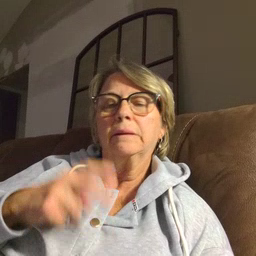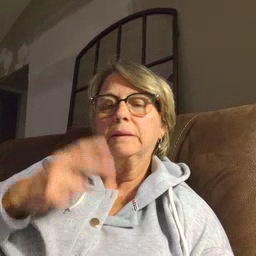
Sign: ride